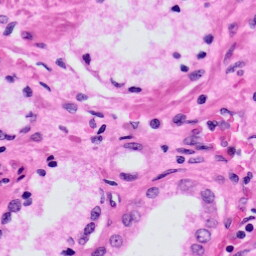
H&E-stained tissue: Prostate